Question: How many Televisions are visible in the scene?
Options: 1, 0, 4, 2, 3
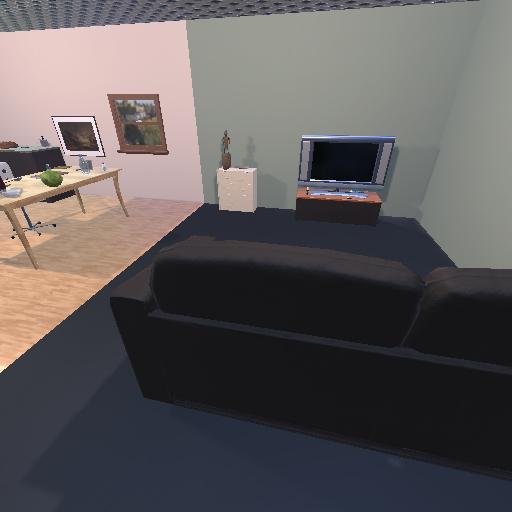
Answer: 1